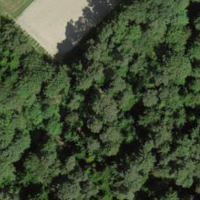
EUNIS habitat code: 44
Species observed at this site:
Falco subbuteo